Question: I am struggling a bit to understand what would be the proper markup for the following information
it would be a specifications list for a wine:
- - - - - - - - - - - - '<img src="..."/>'
so firstly I thought: this would look nice if each one of the items is a 'section' within the specifications 'section' but then it looked that it isn't a section because it basically consists of 'key:value' pairs.
So I've changed for a definition list '<dl>' which would have some definition terms and few items with more than one definition. It looks good in markup but there's no way to style that properly if you need a element for earch one of the definitions and float them side by side.
something like this:

Then it occurred to me that I could use a too but I am not sure if this would be a good markup since it would practically have to create a header for each list item and them insert its value on a subsquent paragraph (seems too much for me)
So perhaps a table?...well I am a bit confused after these many options available, the one which makes me feel more comfortable yet still the sub-'section's alternative but I am not sure if this would be a good markup since the impression I have of sections is that they would include more content than just a single line in some cases.
If someone could give a help here on how to make it work on a clean markup but at the same time consider the accessibility, it would be great :)
Thanks in advance
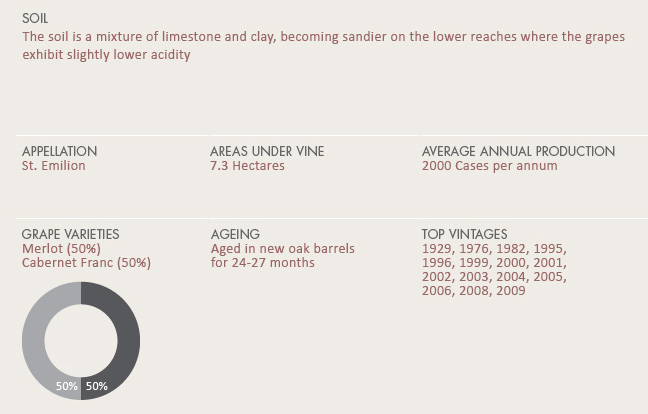
Answer: Okay now I understand your problems. I don't know if this will suffice your needs, but I've been able to achieve this result (works with FF/Chrome/IE8):

The problems with my approach are:
1. you need to manually set the height of the dl
2. the horizontal rules are inflexible and attached to the dts (you can work around this with proper use of margin and padding, however;
3. if you want different heights for each of those rows, you'd need to assign css classes to at least one of the dt tags in each row (see bottom end of post).
As you can see, my markup is extremely simple. The css not so much, however. Also, this approach is minimalistic style and not very flexible ():
'''
dl.winelist {
background-color: #fdd;
width: 600px;
height: 452px; /* 3 * 150px boxes + 2 * 1px border */
border: 1px solid #000;
}
dl.winelist dt {
width: 200px; /* definition for normal boxes */
height: 150px;
float: left;
font-weight: bold;
background-color: #070;
margin: 0;
border-top: 1px solid #000;
}
dl.winelist dt:first-child {
border-top: 0 /* only show those lines <i>between</i> the boxes */
}
dl.winelist dd {
font-style: italic;
background-color: #770;
margin: 30px 0 0; /* dd gets positioned 30px below the origin of dt */
width: 200px;
float: left;
margin-left: -200px; /* could combine that with margin statement above */
}
dl.winelist dt.triple {
width: 600px;
}
dl.winelist dt.triple + dd {
width: 600px;
margin-left: -600px;
}
dl.winelist ul {
list-style: none; /* you can freely style the ul, it won't actually break anything */
margin: 0;
padding: 0;
}
'''
If you do not want to use the class for the soil thing, you could even use ':first-child' instead of '.triple'
If you can assign a class to each of the '<dt>' elements (for example appellation, areas, you could have different height values for each of the rows (remove height from 'dl.winelist dt' however:
'''
dt.appelation, dt.aging {
clear: left;
}
dt.soil {
height: 150px;
}
dt.appelation {
height: 120px;
}
dt.aging {
height: 240px;
}
'''
A completely different approach is using 'position: relative' on the dl, and positioning the members 'absolute'ly, depending on their respective class.